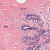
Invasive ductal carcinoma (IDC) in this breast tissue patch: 0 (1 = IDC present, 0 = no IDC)